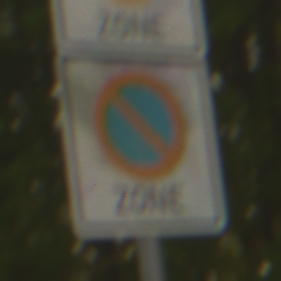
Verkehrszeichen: BeginnEingeschraenktesHalteverbotZone
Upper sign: BeginnZone30
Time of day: SunriseSunset
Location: Outdoor (RoadRail)
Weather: Clear
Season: NotSpecified
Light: Natural